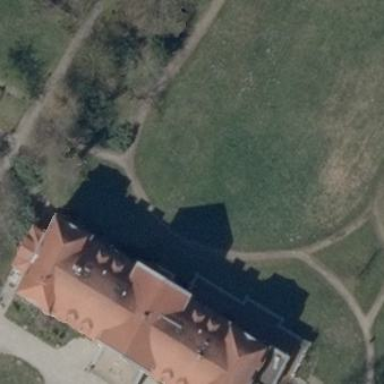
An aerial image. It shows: Historic manor building.